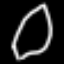
Label: leaf